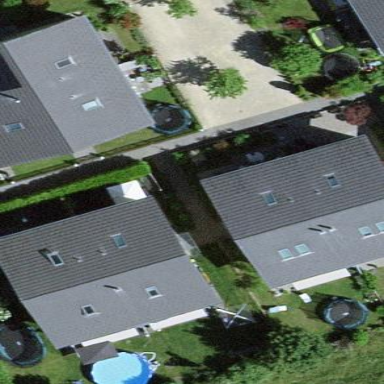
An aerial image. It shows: Terrace building.